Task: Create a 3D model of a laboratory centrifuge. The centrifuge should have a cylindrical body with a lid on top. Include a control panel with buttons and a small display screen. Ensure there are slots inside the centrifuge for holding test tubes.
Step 352:
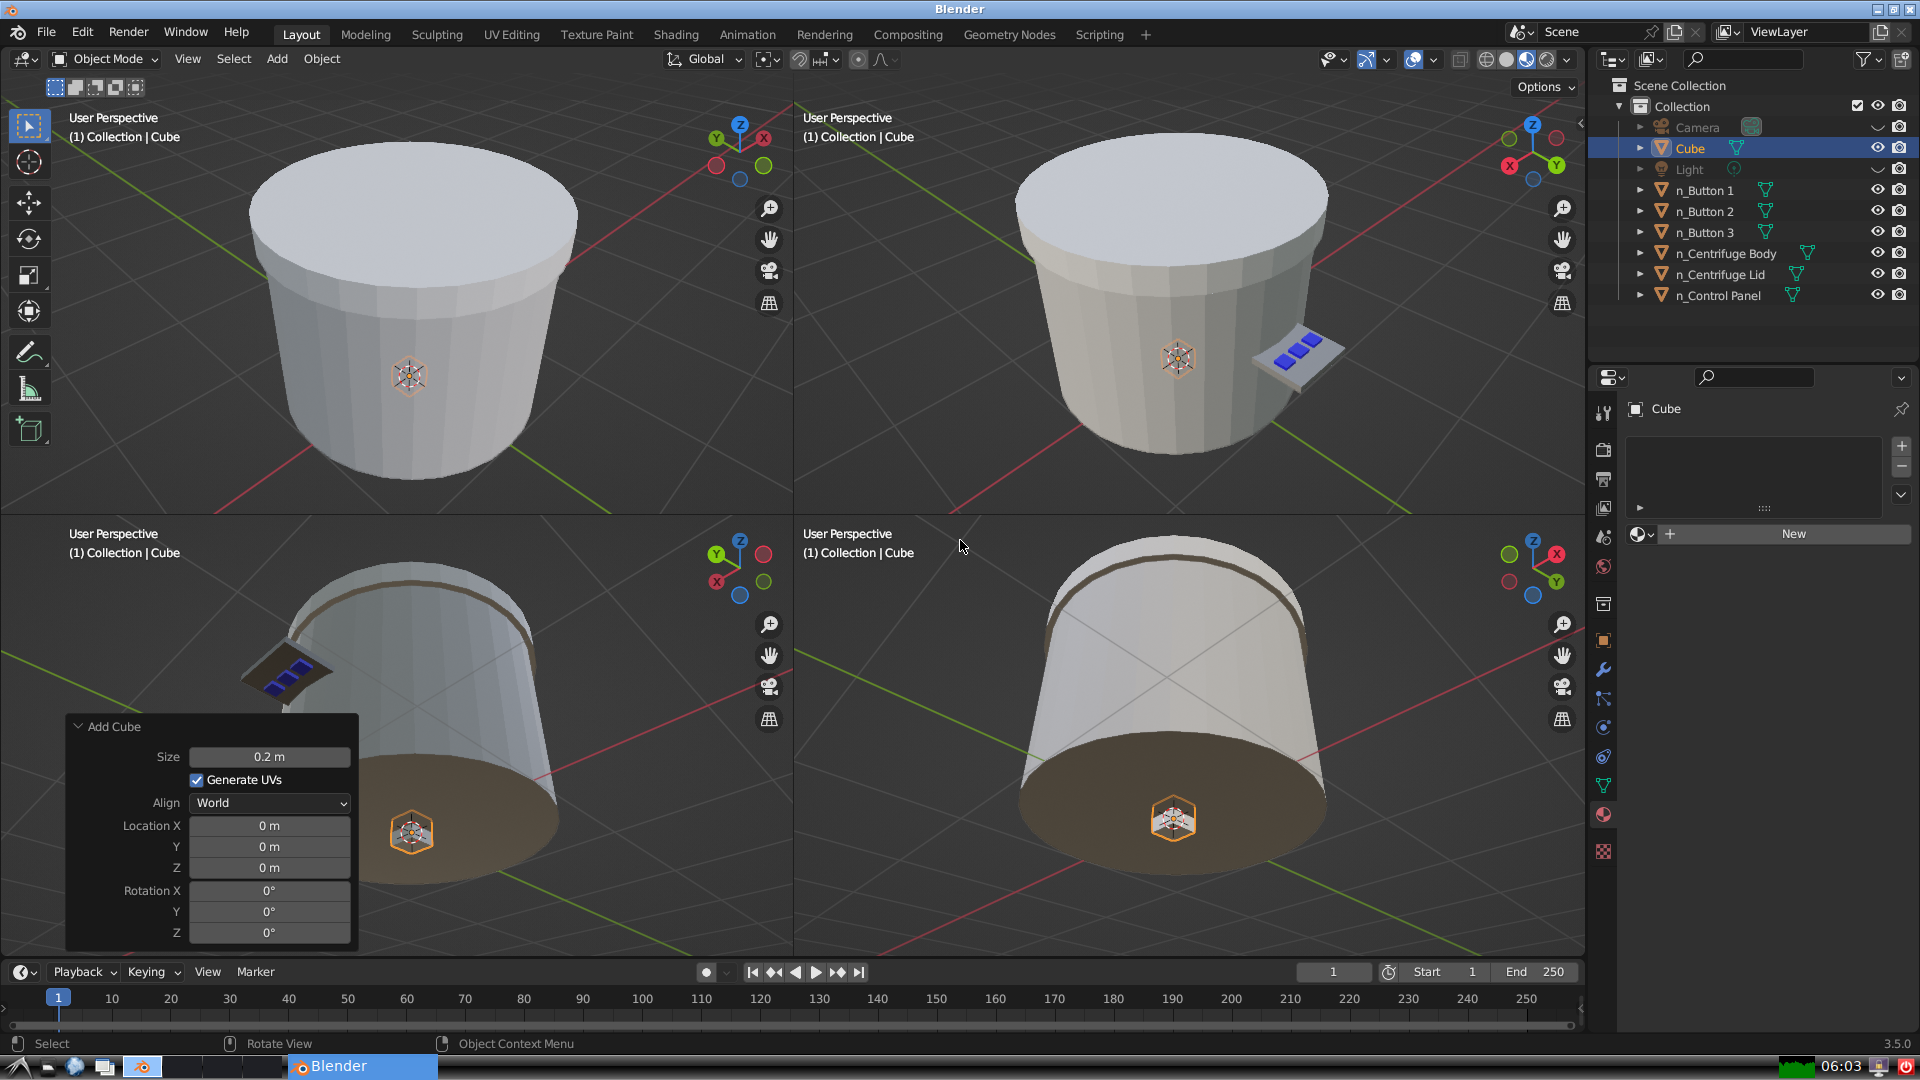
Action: {"mouse_move": [270, 826]}